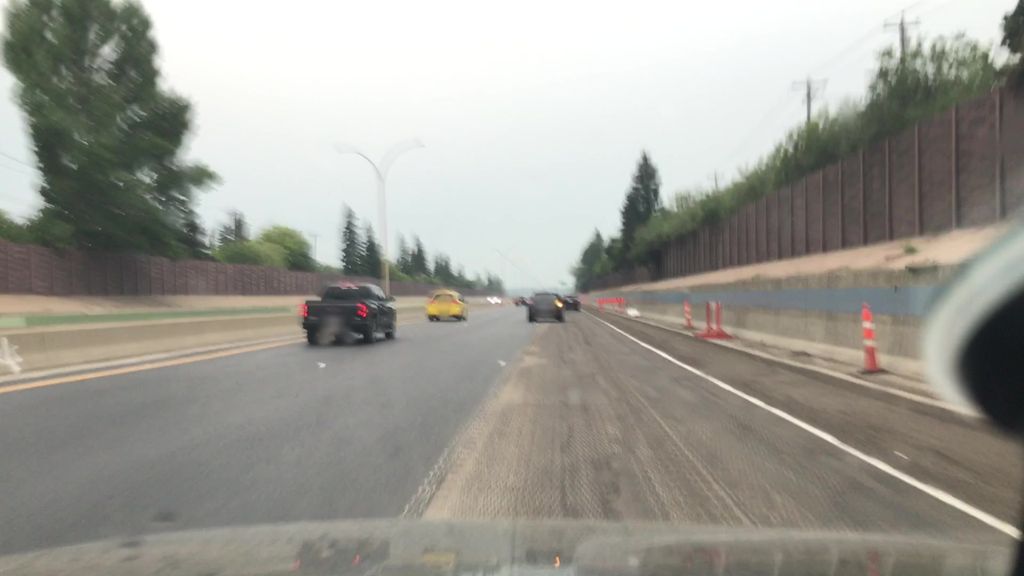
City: edmonton